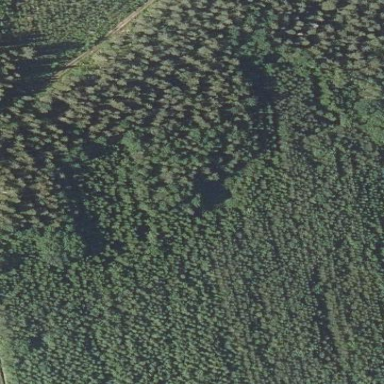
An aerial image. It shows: Forest with evergreen needle-leaved trees.